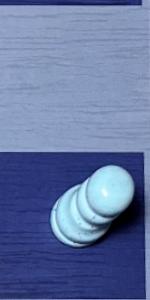
Label: Pawn_White